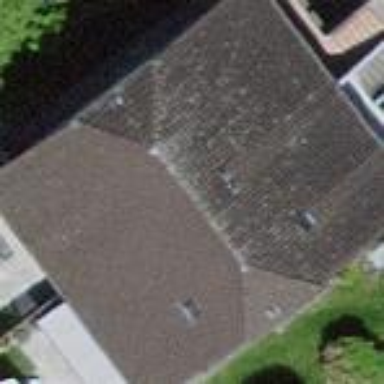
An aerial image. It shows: Half-hipped roof terrace building.